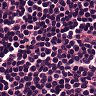
Metastatic tissue present: no